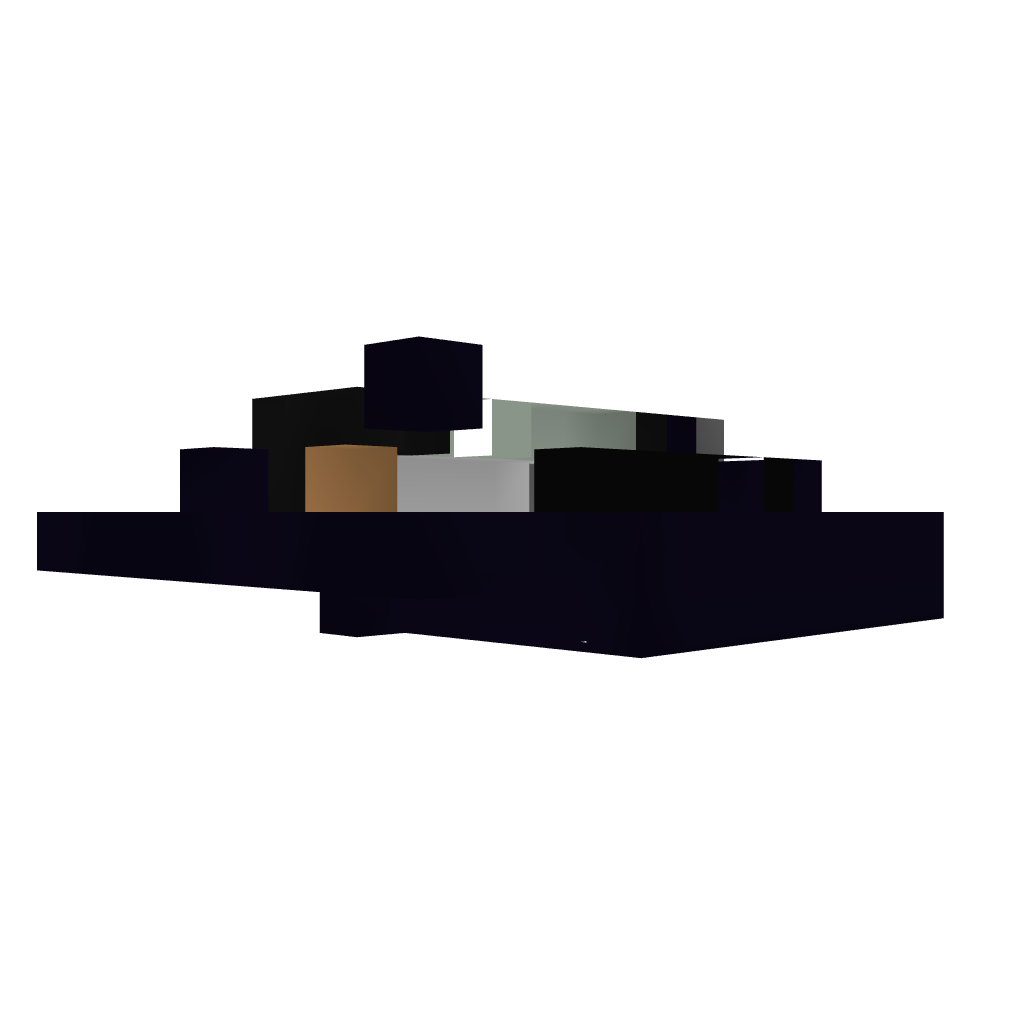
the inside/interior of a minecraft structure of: TNT Cannon